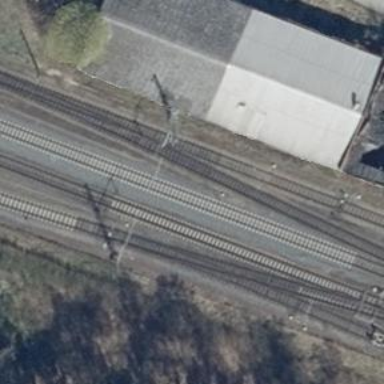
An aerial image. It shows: Milestone along the railway track with catenary mast.